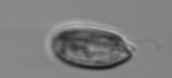
Label: Katodinium_or_Torodinium